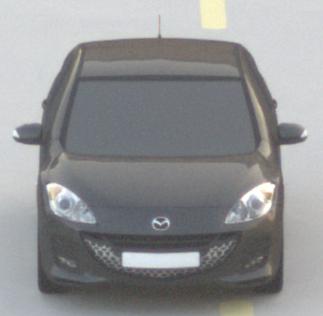
Make: Mazda
Model: 3 1.6
Detailed model: 3 (BL)
Model produced from: 2009/05
Model produced until: 2010/12
Doors: 5
Color: gray
Road condition: dry road
Daytime: sunrise or sunset
Contrast: low contrast